Question: So here is my little HTML page with a playlist of videos:
<URL>

As you can see, in the grey area I have an inline list of playlists, I have three now:
- - -
Under each playlist are listed videos.
What I want to achieve is a nice horizontal scrolling between my playlists. Right now, when you click on the left or right corner of the grey playlist bar (where the text is half cut), it will slide to the other playlist.
However the sliding is not very nice. I want the Kangaroo Fighting to slide in the middle of the playlist bar when you click on the left corner, could you help me please?
Here is my HTML:
'''
<div class="container">
<ul class="playlists">
<li class="playlist">
<div class="title"> <span class="move-left">Real Foorball</span>
<span>Kangaroo Fighting</span>
<span class="move-right">Australian Sports</span>
</div>
<ul class="videos">
<li class="video">Video 1 C</li>
<li class="video">Video 2 C</li>
<li class="video">Video 3 C</li>
</ul>
</li>
<li class="playlist">
<div class="title"> <span class="move-left">Kangaroo Fighting</span>
<span>Australian Sports</span>
<span class="move-right">Real Football</span>
</div>
<ul class="videos">
<li class="video">Video 1 A</li>
<li class="video">Video 2 A</li>
<li class="video">Video 3 A</li>
</ul>
</li>
<li class="playlist">
<div class="title"> <span class="move-left">Australian Sports</span>
<span>Real Football</span>
<span class="move-right">Kangaroo Fighting</span>
</div>
<ul class="videos">
<li class="video">Video 1 B</li>
<li class="video">Video 2 B</li>
<li class="video">Video 3 B</li>
</ul>
</li>
</ul>
</div>
'''
My CSS:
'''
ul li {
list-style: none;
}
.container {
position: relative;
background: #000;
width: 300px;
height: 500px;
overflow: hidden;
font-family: sans-serif;
}
ul.playlists {
width: 1200px;
padding-left: 0;
margin-top: 0;
position: absolute;
left: -300px;
}
ul.playlists li {
float: left;
width: 300px;
height: 50px;
}
ul.playlists li.playlist .title {
width: 100%;
background: grey;
color: white;
line-height: 50px;
text-align: center;
}
ul.playlists li.playlist .title .move-left, ul.playlists li.playlist .title .move-right {
width: 30px;
line-height: 50px;
cursor: pointer;
white-space: nowrap;
overflow: hidden;
}
ul.playlists li.playlist .title .move-left {
float: left;
direction: rtl;
}
ul.playlists li.playlist .title .move-right {
float: right;
}
ul.videos {
clear: both;
padding-left: 0;
}
ul.videos li {
float: left;
width: 250px;
height: 50px;
padding: 25px;
color: white;
background: blue;
border-top: 1px solid black;
}
'''
And my JavaScript:
'''
$(".move-left").click(function () {
$(this).parent().parent().parent().animate({
"left": "0"
}, 500, "linear", function () {
console.log("yay");
});
});
$(".move-right").click(function () {
$(this).parent().parent().parent().animate({
"left": "-600"
}, 500, "linear", function () {
console.log("yay");
});
});
'''
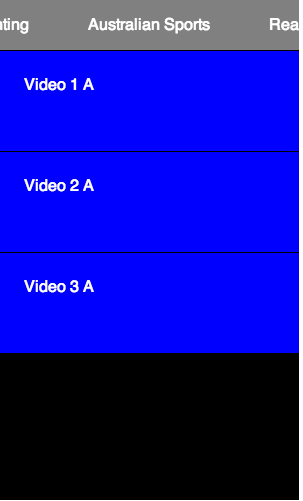
Answer: It is not complete (I didnt do infinity loop), but I guess it has better animation as you requested.
I separated your html into 2 parts. First one is moving slower then second one. So you can se half text of next titles but you dont have to duplicate texts.
<URL>
html
'''
<div class="container">
<div class="title-wrapper">
<div class="title">
<span>Real Foorball</span>
<span>Kengoroo Fighting</span>
<span>Australian Sports</span>
</div>
</div>
<div class="playlist">
<ul class="videos">
<li class="video">Video 1 C</li>
<li class="video">Video 2 C</li>
<li class="video">Video 3 C</li>
</ul>
<ul class="videos">
<li class="video">Video 1 A</li>
<li class="video">Video 2 A</li>
<li class="video">Video 3 A</li>
</ul>
<ul class="videos">
<li class="video">Video 1 B</li>
<li class="video">Video 2 B</li>
<li class="video">Video 3 B</li>
</ul>
</div>
</div>
'''
css
'''
ul li {
list-style: none;
}
.container {
position: relative;
background: #000;
width: 300px;
height: 500px;
font-family: sans-serif;
overflow: hidden;
}
div.title-wrapper {
background: grey;
height: 50px;
}
div.title {
position: absolute;
overflow: hidden;
height: 50px;
left: 75px;
white-space: nowrap;
}
div.playlist {
position: absolute;
overflow: hidden;
top: 50px;
clear: both;
white-space: nowrap;
}
div.title span {
width: 300px;
background: grey;
color: white;
line-height: 50px;
text-align: left;
display: block;
float: left;
margin: 0;
padding: 0;
text-indent: 20px;
}
ul.videos {
float: left;
width: 300px;
margin: 0;
padding: 0;
}
ul.videos li {
display: block;
background: blue;
height: 50px;
padding: 10px 20px;
margin: 1px 0 0 0;
color: white;
}
'''
javascript
'''
$('.title span').css({
'text-indent' : '0',
'text-align' : 'center',
'width' : '150px'
});
var titles = [];
$('.title span').each( function () {
titles.push($(this));
});
var max = titles.length-1;
var left = max;
var right = 1;
$('.title span').click(function () {
console.log($(this).context.innerText + ' left: ' +titles[left].context.innerText + ' right: ' +titles[right].context.innerText)
if($(this).context==titles[left].context) {
left = (left==0) ? max : --left;
right = (right==0) ? max : --right;
$('.title').animate({
"left": "+=150px"
}, 500);
$('.playlist').animate({
"left": "+=300px"
}, 500);
}
if($(this).context==titles[right].context) {
left = (left==max) ? 0 : ++left;
right = (right==max) ? 0 : ++right;
$('.title').animate({
"left": "-=150px"
}, 500);
$('.playlist').animate({
"left": "-=300px"
}, 500);
}
});
'''